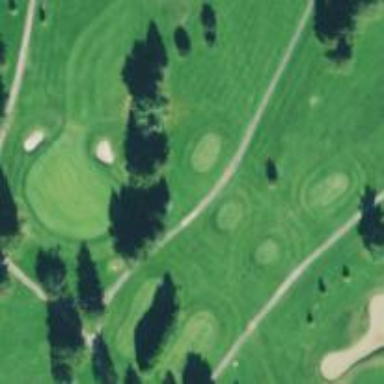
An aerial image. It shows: Path for both road and golf.